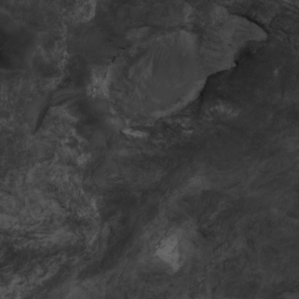
Label: non_frost